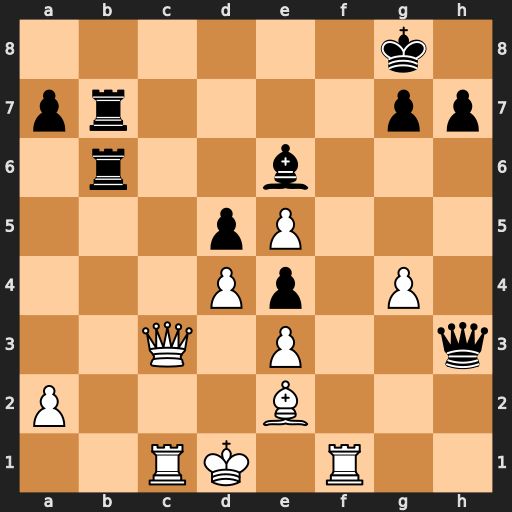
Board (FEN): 6k1/pr4pp/1r2b3/3pP3/3Pp1P1/2Q1P2q/P3B3/2RK1R2
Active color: w
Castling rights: -
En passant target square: -
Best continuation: Qc8+ Bxc8 Rxc8#